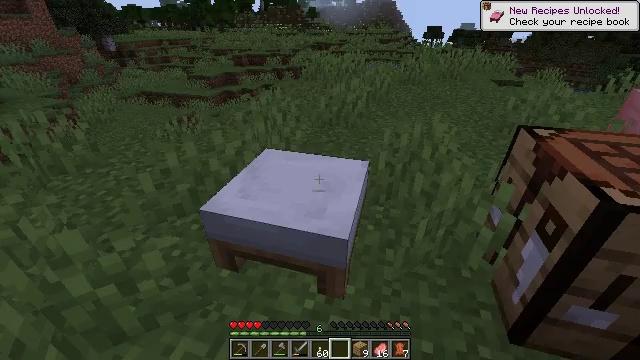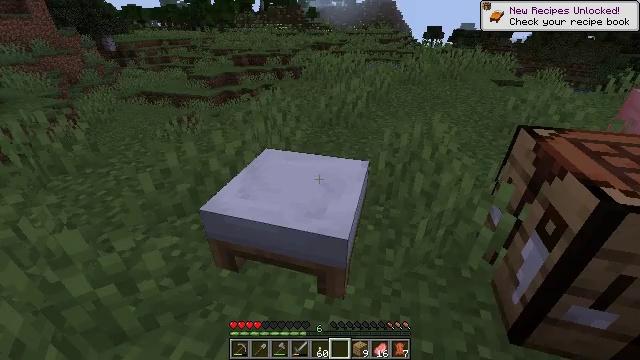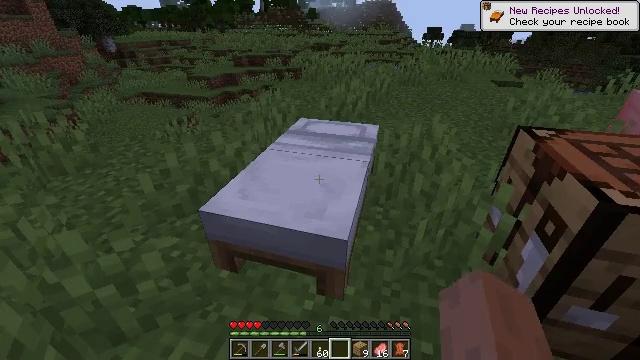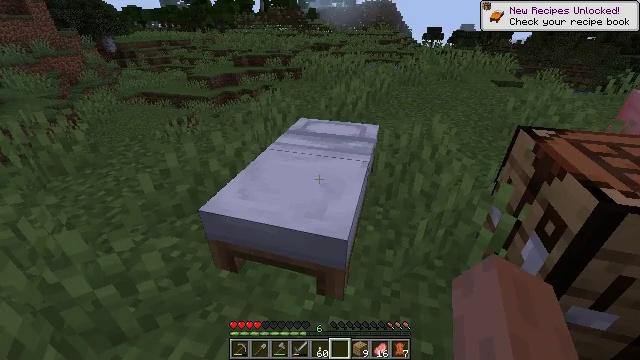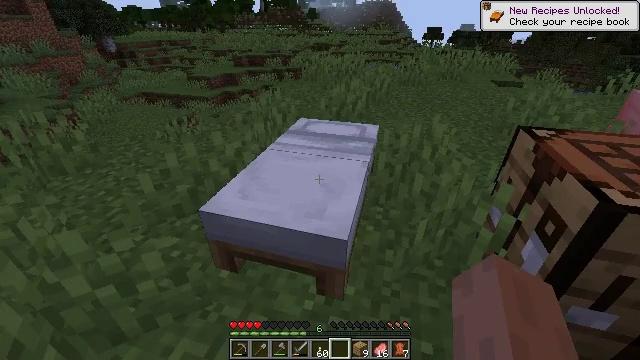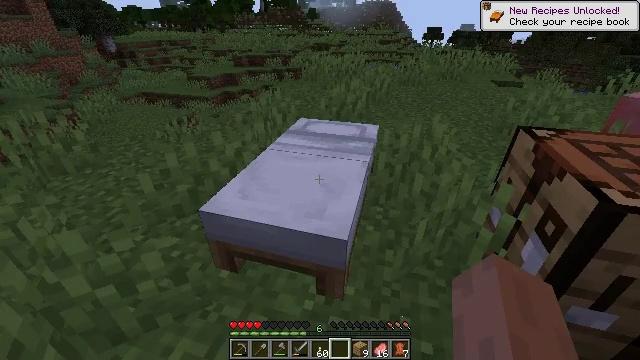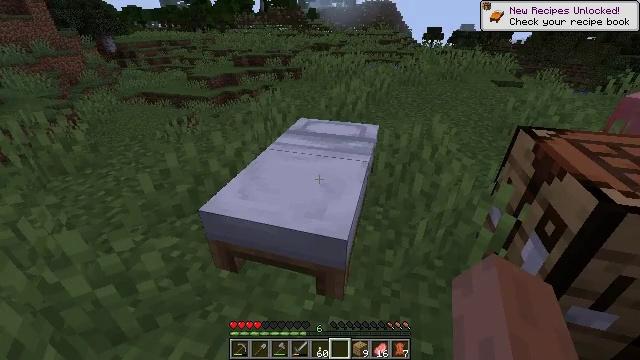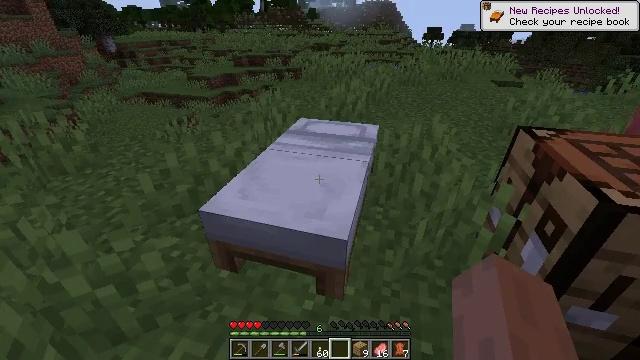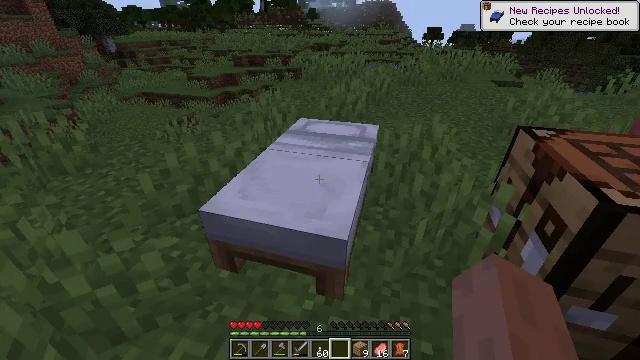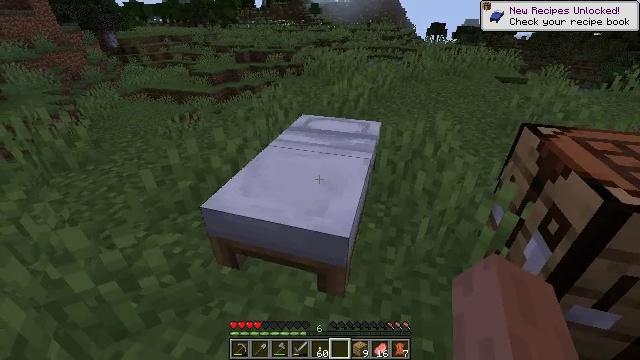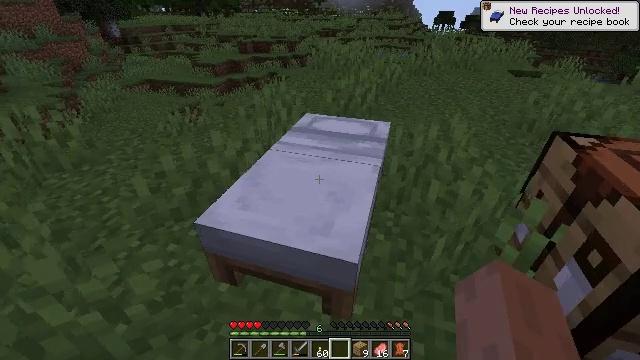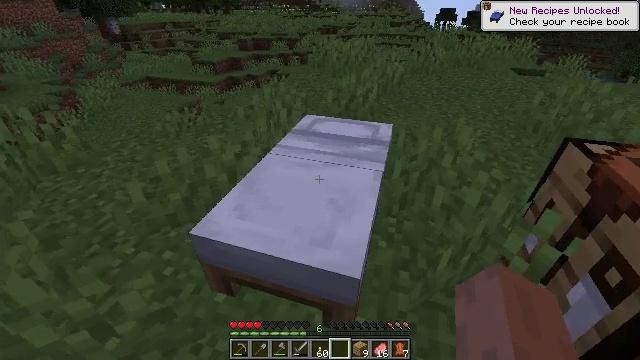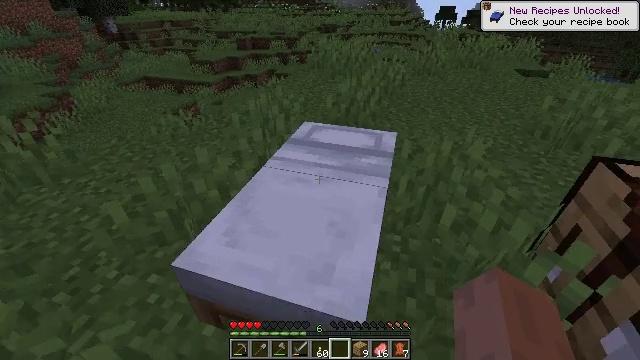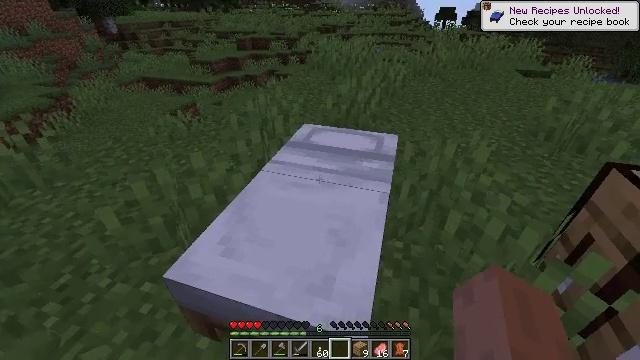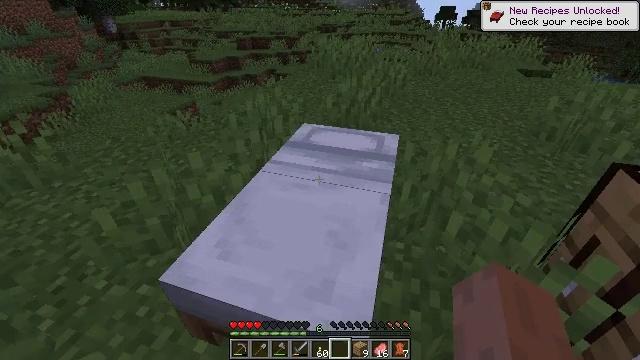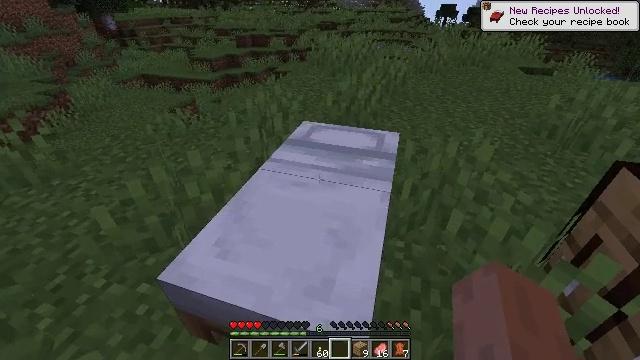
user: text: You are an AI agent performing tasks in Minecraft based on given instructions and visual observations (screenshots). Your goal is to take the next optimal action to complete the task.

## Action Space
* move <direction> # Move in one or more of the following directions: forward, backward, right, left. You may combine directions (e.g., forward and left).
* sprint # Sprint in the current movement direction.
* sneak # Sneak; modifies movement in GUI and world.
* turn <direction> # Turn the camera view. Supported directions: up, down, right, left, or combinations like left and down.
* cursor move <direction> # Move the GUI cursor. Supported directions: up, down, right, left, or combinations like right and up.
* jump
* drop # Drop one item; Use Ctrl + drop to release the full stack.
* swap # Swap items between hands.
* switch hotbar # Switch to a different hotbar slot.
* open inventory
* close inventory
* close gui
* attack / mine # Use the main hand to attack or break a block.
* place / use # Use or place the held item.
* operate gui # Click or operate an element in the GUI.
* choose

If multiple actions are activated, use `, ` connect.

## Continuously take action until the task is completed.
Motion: motion action
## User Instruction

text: Remove the white bed from its place.
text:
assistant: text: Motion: no_op
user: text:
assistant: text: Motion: no_op
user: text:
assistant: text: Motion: no_op
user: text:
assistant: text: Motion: no_op
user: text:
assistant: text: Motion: no_op
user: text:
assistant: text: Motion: no_op
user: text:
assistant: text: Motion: no_op
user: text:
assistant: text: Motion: no_op
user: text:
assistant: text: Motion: move forward
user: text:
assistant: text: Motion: move forward, turn down
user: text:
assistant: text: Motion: move forward
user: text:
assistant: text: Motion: use / place
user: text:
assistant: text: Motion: use / place
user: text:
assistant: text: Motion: use / place
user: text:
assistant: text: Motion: use / place
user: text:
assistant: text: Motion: turn down
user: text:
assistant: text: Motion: no_op
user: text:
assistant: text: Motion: no_op
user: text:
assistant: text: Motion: no_op
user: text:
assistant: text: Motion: no_op
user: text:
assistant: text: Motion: no_op
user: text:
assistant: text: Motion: no_op
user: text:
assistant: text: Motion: no_op
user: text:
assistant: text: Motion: no_op
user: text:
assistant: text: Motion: no_op
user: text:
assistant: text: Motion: no_op
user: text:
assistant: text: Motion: use / place
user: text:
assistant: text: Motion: use / place
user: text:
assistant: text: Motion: use / place
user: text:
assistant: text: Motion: no_op